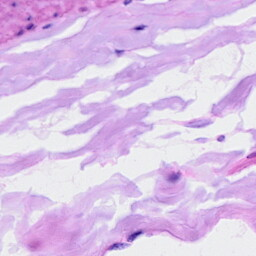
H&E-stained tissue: Ovarian